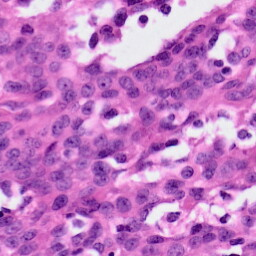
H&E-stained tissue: Ovarian